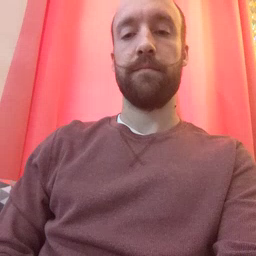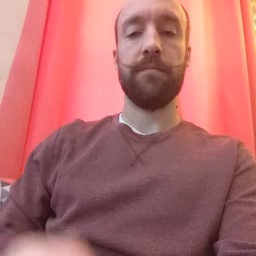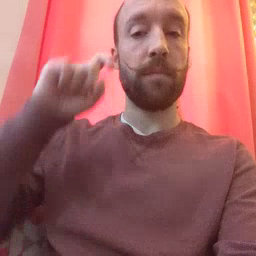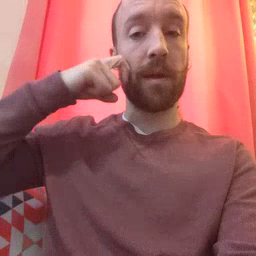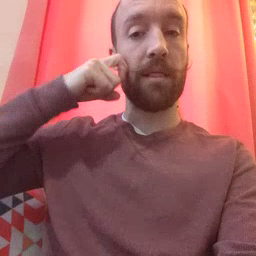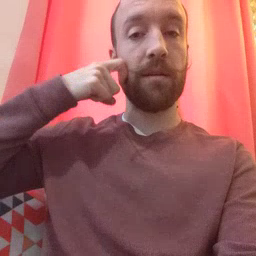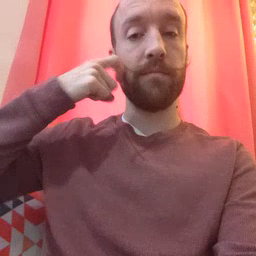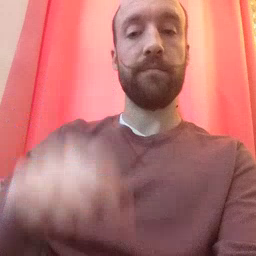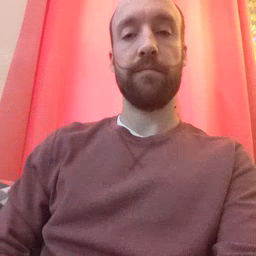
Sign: apple